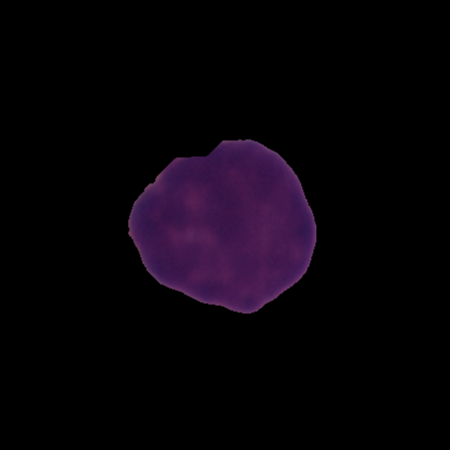
Label: healthy